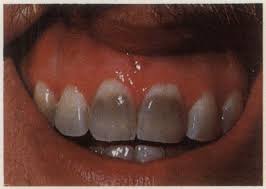
Condition: Tooth Discoloration